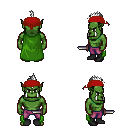
a pixel art fantasy rpg character, male body template, orc, green skin, green cape, magenta pants, white mohawk hairstyle, red bandana, black shoes, dagger, four views (front, back, left, right), 2x2 character sprite sheet, small pixel art, hard edges, no anti-aliasing